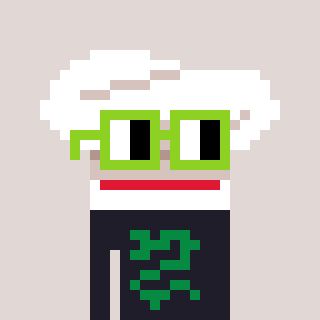
a pixel art character with square light green glasses, a chef hat-shaped head and a grayscale-colored body on a warm background